Question:
I'm trying to graph few basic graphs, time vs velocity, time vs acceleration, velocity vs acceleration, but I don't understand why these numbers are appearing on every graph. I've tried changing the labels via several methods, but it doesn't seem to make them disappear.
'''
clc
clear
disp('Jack Abdo');
disp('Engr Course 297 12441');
disp('Matlab Homework 8 problem #4');
disp('This script graphs output data from a UDP');
ourinput = [0 0];
ourinput(1) = input('Please enter the beginning time.');
ourinput(2) = input('Please enter the ending time.');
time = [ourinput(1):5:ourinput(2)]
velocity = 0.00001*time.^3 - 0.00488*time.^2 + 0.75795*time + <PHONE>
acceleration = 3 - 0.000062*velocity.^2
subplot(5,1,1);
plot(time,velocity);
xlabel(time);
ylabel(velocity);
grid;
title('Velocity vs Time');
set(gca,'XTick',0:30:120)
set(gca,'YTick',180:10:220)
subplot(5,1,2);
plot(time,acceleration);
xlabel(time);
ylabel(acceleration);
grid;
title('Acceleration vs Time');
set(gca,'XTick',0:30:120)
set(gca,'YTick',0:5:1)
subplot(5,1,1);
plot(velocity, acceleration);
xlabel(velocity);
ylabel(acceleration);
grid;
title('Acceleration vs Velocity');
axis auto;
'''
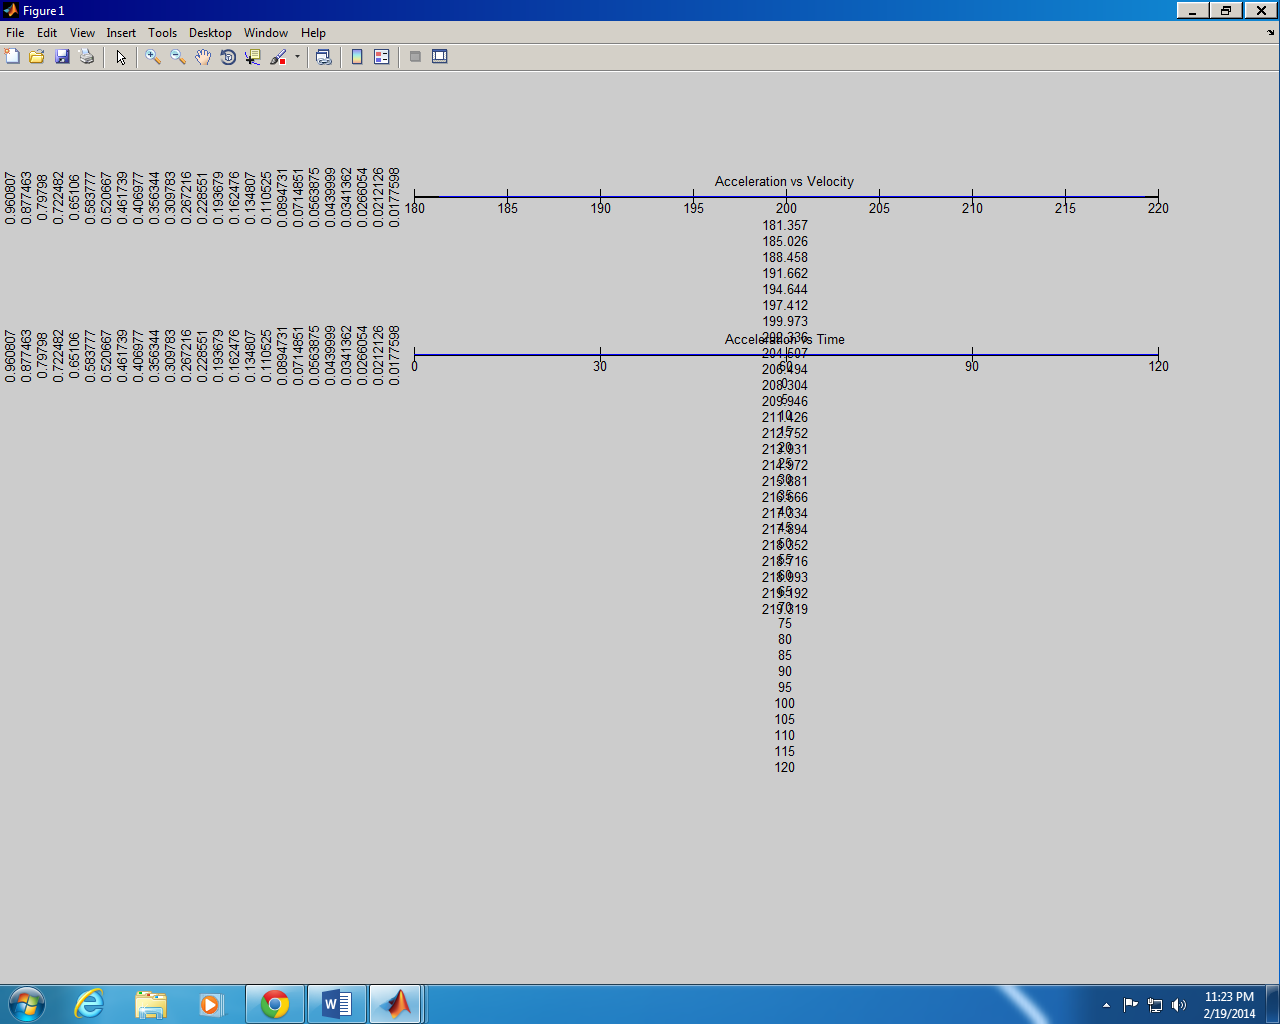
Answer: it is really important to write codes carefully.
i will point out some stuff-
'''
velocity = 0.00001*time.^3 - 0.00488*time.^2 + 0.75795*time + <PHONE>
'''
if you are multiplying an array with a scalar, use a '.*' sign, so '0.75795.*time'
since labels are supposed to be strings it should be 'xlabel('Velocity');' i believe otherwise it will put the whole array velocity as 'xlabel' and this is causing your problems
you are dividing your figure into 5 subplots even though you have 3 subplots, so most of your window is empty. make it 'subplot(3,1,1)'
now as someone who has plotted a lot of time-series, i would suggest to not predefine the time axis. try using 'set(gca,'XTick',[min(time):5:max(time)]);'
put semicolon after each statement unless u want output explicitly.
anyways this is what you might have been looking for. please go through your codes carefully
'''
disp('Jack Abdo');
disp('Engr Course 297 12441');
disp('Matlab Homework 8 problem #4');
disp('This script graphs output data from a UDP');
ourinput = [0 0];
ourinput(1) = input('Please enter the beginning time.');
ourinput(2) = input('Please enter the ending time.');
time = [ourinput(1):5:ourinput(2)];
velocity = 0.00001.*time.^3 - 0.00488.*time.^2 + 0.75795.*time + <PHONE>;
acceleration = 3 - 0.000062.*velocity.^2;
subplot(3,1,1);
plot(time,velocity);
xlabel('time');
ylabel('velocity');
grid;
title('Velocity vs Time');
set(gca,'XTick',0:30:120);
set(gca,'YTick',180:10:220);
subplot(3,1,2);
plot(time,acceleration);
xlabel('time');
ylabel('acceleration');
grid;
title('Acceleration vs Time');
set(gca,'XTick',0:30:120);
set(gca,'YTick',0:5:1);
subplot(3,1,3);
plot(velocity, acceleration);
xlabel('velocity');
ylabel('acceleration');
grid;
title('Acceleration vs Velocity');
axis auto;
'''